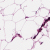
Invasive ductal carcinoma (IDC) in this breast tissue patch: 0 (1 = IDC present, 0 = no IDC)